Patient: sex F, age 38
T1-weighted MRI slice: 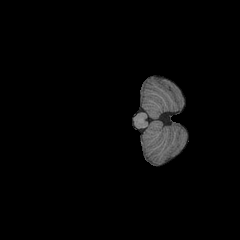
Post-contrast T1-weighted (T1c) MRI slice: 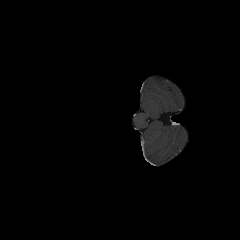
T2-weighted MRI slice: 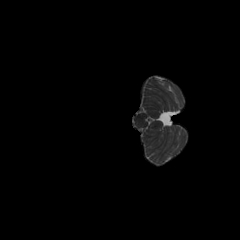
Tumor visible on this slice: no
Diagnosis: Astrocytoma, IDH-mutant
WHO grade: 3